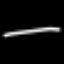
Label: line